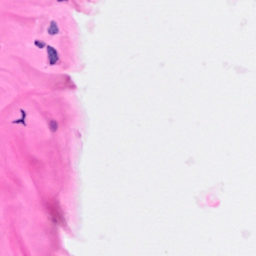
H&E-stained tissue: Breast